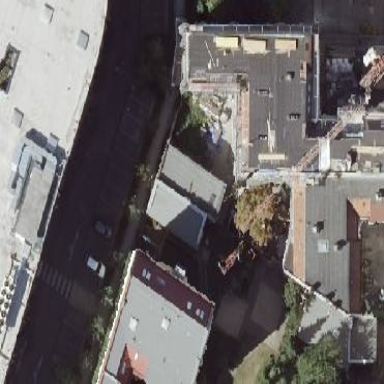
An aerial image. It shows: Residential building with double saltbox roof shape.